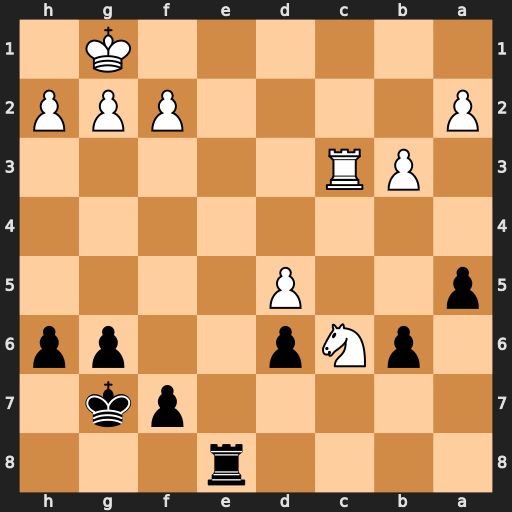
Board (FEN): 4r3/5pk1/1pNp2pp/p2P4/8/1PR5/P4PPP/6K1
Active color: b
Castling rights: -
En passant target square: -
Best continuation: Re1#